Interaction volume radius: 5 \u00c5
Interaction volume height: 10 \u00c5
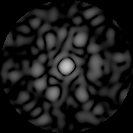
Disorder parameter: 0.8881